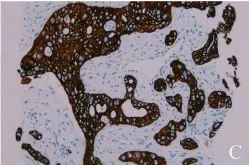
(C) Positive keratin7 immunostaining was observed (x200).
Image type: pathology (immunostaining)